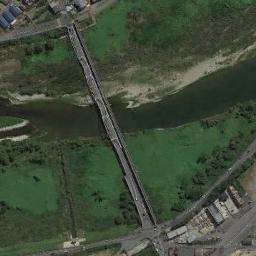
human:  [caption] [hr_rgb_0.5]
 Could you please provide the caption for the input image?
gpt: There is a bridge over the swampy land .

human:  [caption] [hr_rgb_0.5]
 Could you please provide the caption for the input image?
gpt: A bridge built on a dark green river and the river island of the river while dense green plants on the flood bed .

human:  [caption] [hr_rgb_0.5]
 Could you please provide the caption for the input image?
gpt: A bridge connects the land on both sides of the slender river, And the river is lined with long green banks .

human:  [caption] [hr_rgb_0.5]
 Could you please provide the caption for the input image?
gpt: There are cars flowing on the bridge .

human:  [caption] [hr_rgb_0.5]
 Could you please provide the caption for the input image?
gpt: There are many buildings beside the bridge .